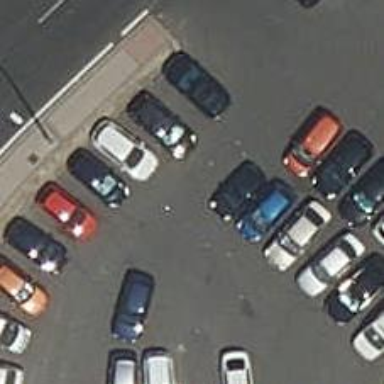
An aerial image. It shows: Road serving as parking aisle.